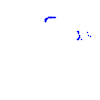
Particle: proton